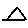
Label: triangle